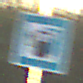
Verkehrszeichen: LadestationFuerElektrofahrzeuge
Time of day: SunriseSunset
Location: Outdoor (RoadRail)
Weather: Clear
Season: NotSpecified
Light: Natural